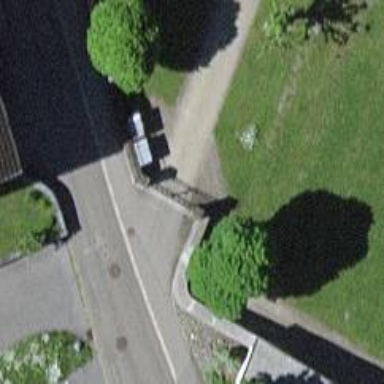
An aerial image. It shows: Gate.